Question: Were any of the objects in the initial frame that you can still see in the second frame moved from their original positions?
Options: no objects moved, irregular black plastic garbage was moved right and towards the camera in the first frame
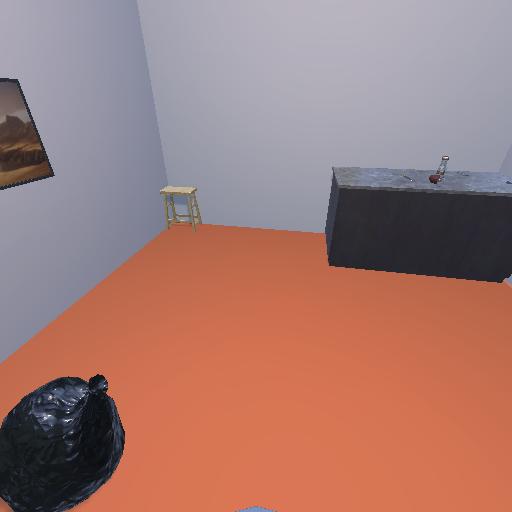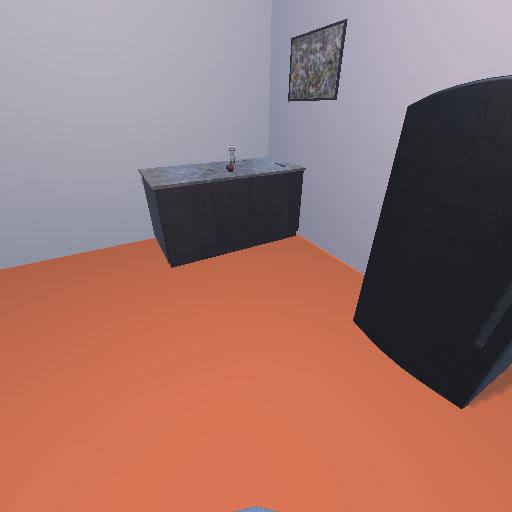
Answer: no objects moved